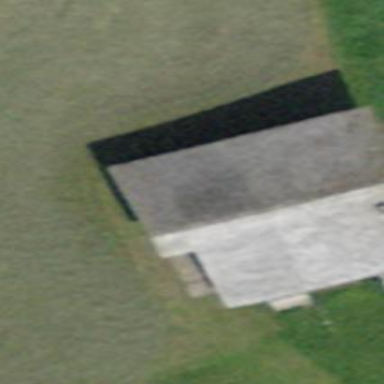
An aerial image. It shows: Barn.